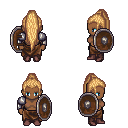
a pixel art fantasy rpg character, female body template, human, dark skin, steel arm armor, robe skirt, light blonde extra-long topknot hairstyle, maroon shoes, shield, four views (front, back, left, right), 2x2 character sprite sheet, small pixel art, hard edges, no anti-aliasing